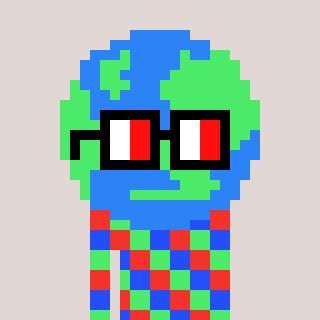
a pixel art character with square glasses with black frames and red eyes, a earth-shaped head and a grayscale-colored body on a warm background